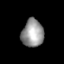
Tissue: lung
Cell type: Epithelial cells
Senescence score: 0.1575
Nuclear area (px): 594
Mean DAPI intensity: 150.421